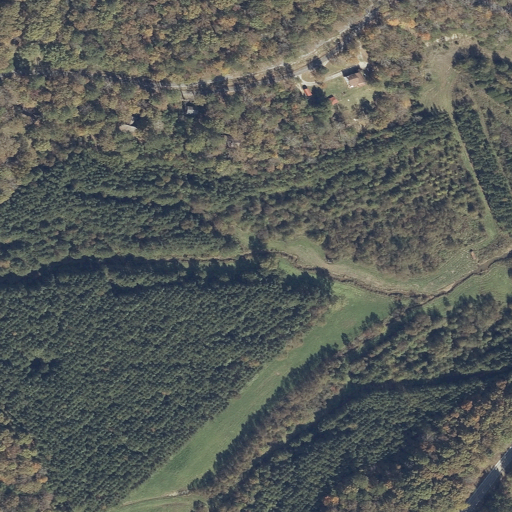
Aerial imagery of valley in Alabama named Sanderson Cove containing evergreen forest, deciduous forest, grassland, pasture, shrub, open development, low intensity development, mixed forest, and open water